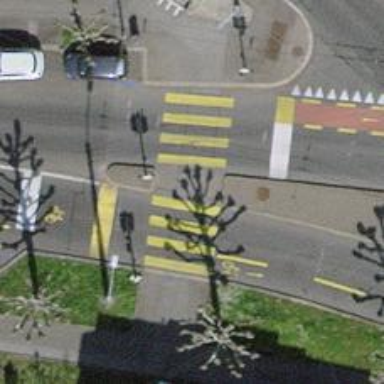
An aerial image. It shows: Traffic calming island.